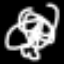
Label: airplane